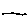
Label: line